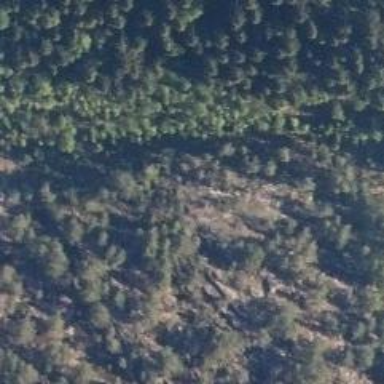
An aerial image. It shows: Natural cliff.